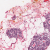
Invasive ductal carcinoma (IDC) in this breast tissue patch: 0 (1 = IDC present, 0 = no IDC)